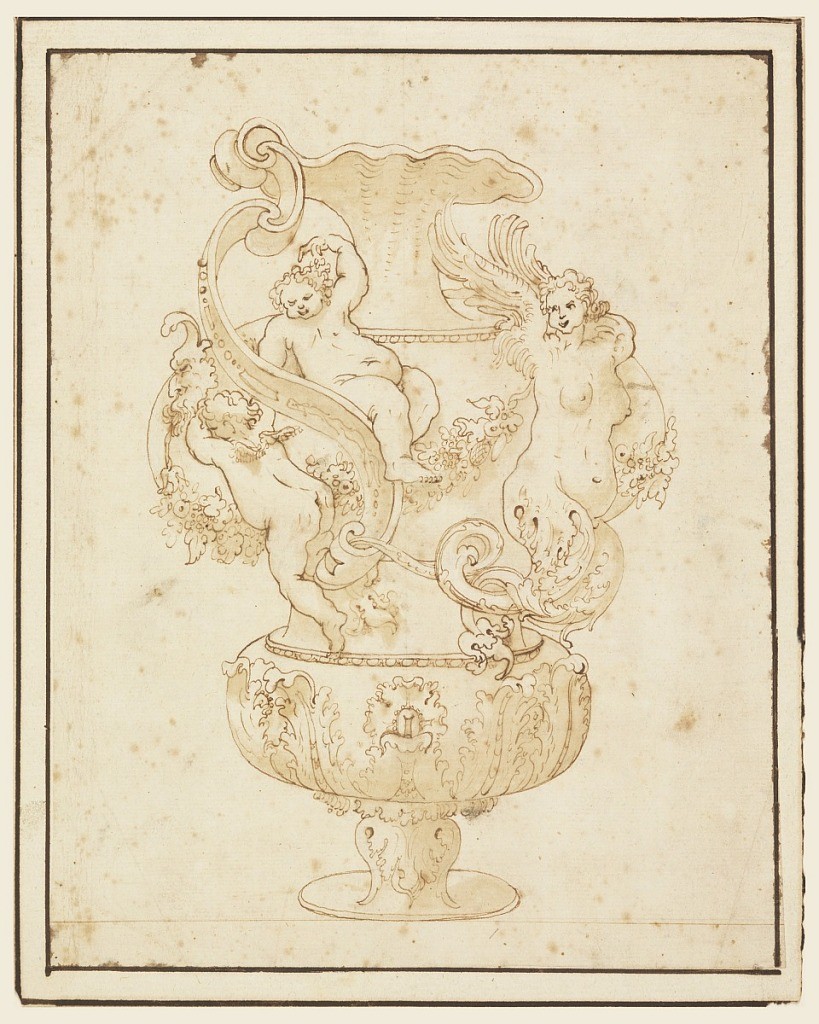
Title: A Pitcher
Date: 1650–1700
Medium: Graphite, pen and ink, brush and bistre wash on paper
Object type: Drawing
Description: Obliquely shown from the handle, which is formed by a scroll. The spout is at right. Two putti are near the handle. The body is decorated by festoons which are supported by the half-figure of a harpy at right and a bearded mask at left.